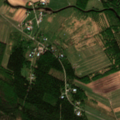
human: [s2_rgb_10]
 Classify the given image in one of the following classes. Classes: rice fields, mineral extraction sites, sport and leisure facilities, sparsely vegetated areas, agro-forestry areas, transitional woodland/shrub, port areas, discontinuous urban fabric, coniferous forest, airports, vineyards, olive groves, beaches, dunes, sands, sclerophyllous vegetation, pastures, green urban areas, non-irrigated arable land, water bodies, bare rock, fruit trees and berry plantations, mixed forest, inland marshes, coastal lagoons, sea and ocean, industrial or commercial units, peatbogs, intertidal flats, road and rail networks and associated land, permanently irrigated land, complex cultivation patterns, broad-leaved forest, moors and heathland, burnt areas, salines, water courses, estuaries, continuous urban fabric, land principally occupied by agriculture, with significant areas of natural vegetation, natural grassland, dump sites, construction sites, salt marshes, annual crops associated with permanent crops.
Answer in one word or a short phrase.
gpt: non-irrigated arable land, coniferous forest, mixed forest